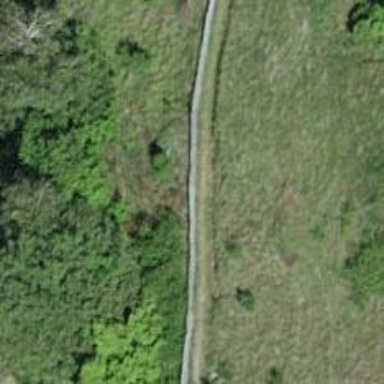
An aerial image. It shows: Unpaved path.